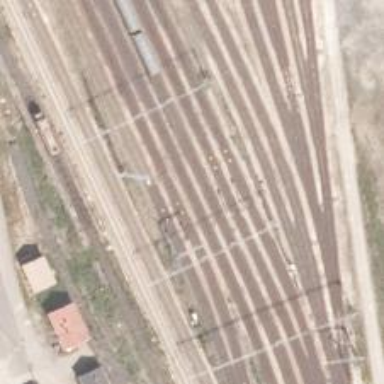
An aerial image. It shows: Railway signal.